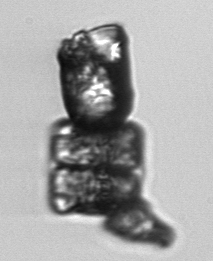
Label: Biddulphia